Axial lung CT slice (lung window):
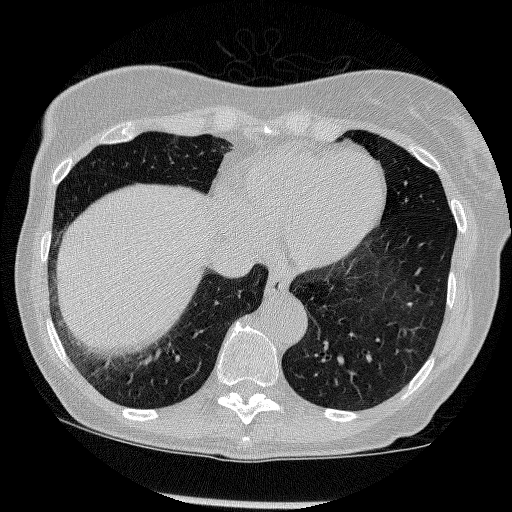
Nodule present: no